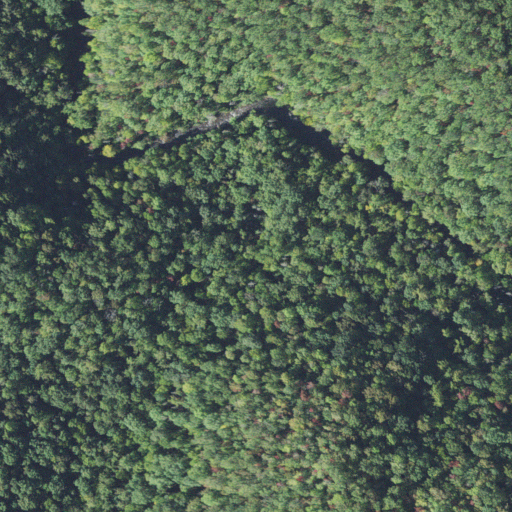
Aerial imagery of valley in North Carolina named Big Cove containing mixed forest and deciduous forest